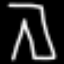
Label: pants